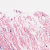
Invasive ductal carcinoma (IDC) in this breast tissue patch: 0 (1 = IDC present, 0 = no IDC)